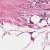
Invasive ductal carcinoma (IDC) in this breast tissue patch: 0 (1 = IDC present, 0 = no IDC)